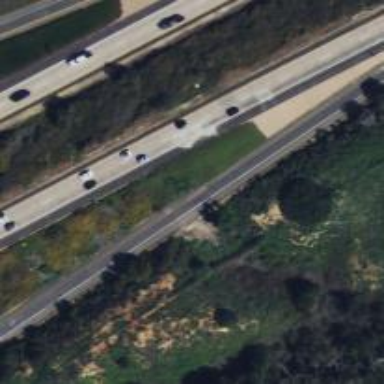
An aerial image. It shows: Motorway.